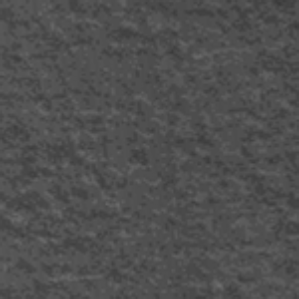
Label: frost